五年级 · 画法几何学
下面图形中能折成正方体的是 $(\quad)$ 。
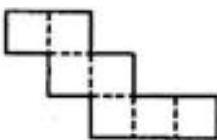
A.


C.


B.


D.

答案: B